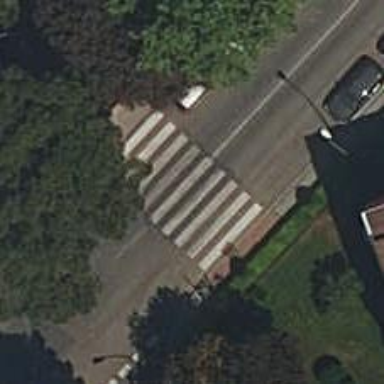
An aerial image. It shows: Asphalt sidewalk along the footway.